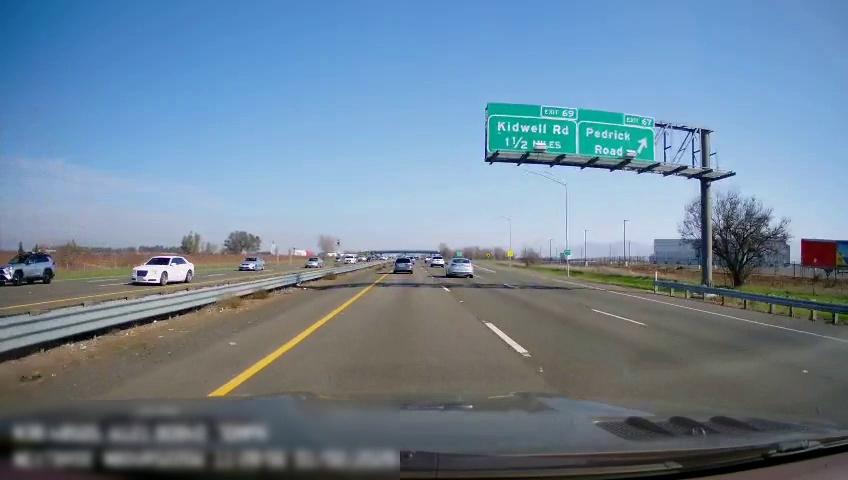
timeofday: Day
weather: Sunny
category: Drivable Space
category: Drivable Space
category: Vehicles | SUV
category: Vehicles | SUV
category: Vehicles | SUV
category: Vehicles | Car
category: Vehicles | Car
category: Vehicles | SUV
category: Vehicles | SUV
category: Vehicles | SUV
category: Lanes | Current Lane
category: Lanes | Current Lane
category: Lanes | Alternate Lane
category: Lanes | Alternate Lane
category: Lanes | Opposite Lane
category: Lanes | Opposite Lane
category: Lanes | Opposite Lane
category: Lanes | Opposite Lane
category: Traffic | Signs